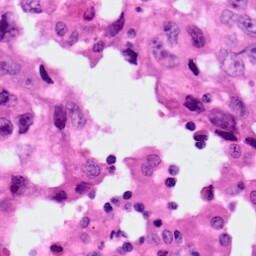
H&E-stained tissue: Lung